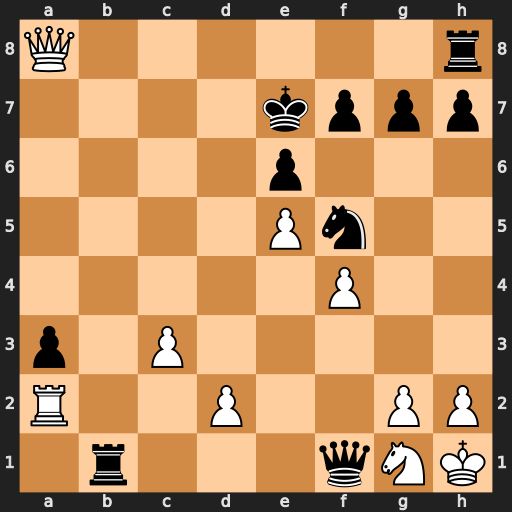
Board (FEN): Q6r/4kppp/4p3/4Pn2/5P2/p1P5/R2P2PP/1r3qNK
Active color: w
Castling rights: -
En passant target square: -
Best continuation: Qxa3+ Kd7 Qa7+ Kc6 Ra6+ Qxa6 Qxa6+